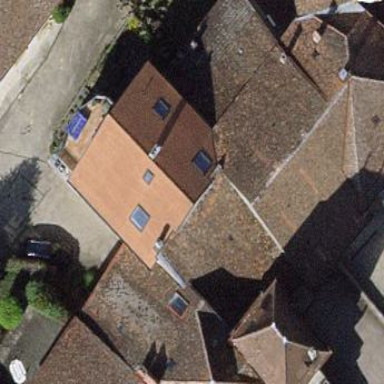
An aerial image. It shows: Simple and straightforward house.